Question: My goal is to create a screen similar in function to the Stream page in the Google+ app (picture below for those unfamiliar). For the paging, I am using a custom 'ViewGroup' so that it has smooth transitions that "follow your finger" rather than just snapping to the destination after the fling gesture has been made.
Currently, I am going the route of using some 'TranslateAnimation's to move the headings ("Nearby," "All circles," and "Incoming" in the screenshot) once a new page has been selected. This creates a couple of problems: the center heading doesn't follow the user's finger (as you can see the "All circles" heading does in the screenshot), and if the user begins on a page other than the middle one, I have not found an easy way to offset all of the animations temporarily without running them first since the animations do not move the actual views.
Am I going about this the correct way, or is there a much simpler way of accomplishing this that I am overlooking?
Thanks

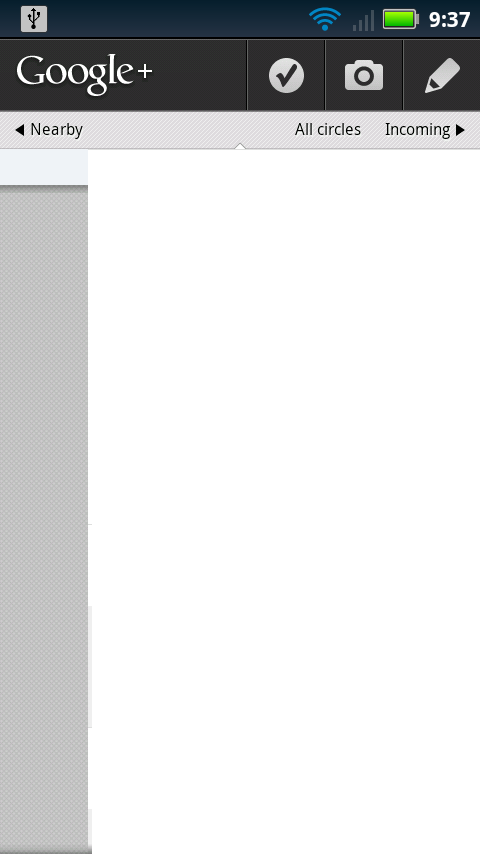
Answer: After hours of searching and a little luck with search terms, I came across <URL>.
I also came across <URL>, created by the same developer who wrote ActionBarSherlock. Has a ton of examples, and is pretty easy to integrate with the FragmentPagerAdapter.